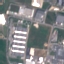
Land use / land cover: Industrial